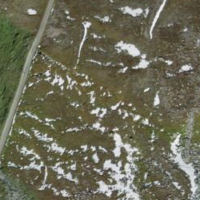
EUNIS habitat code: 26
Species observed at this site:
Oenanthe oenanthe
Anthus spinoletta